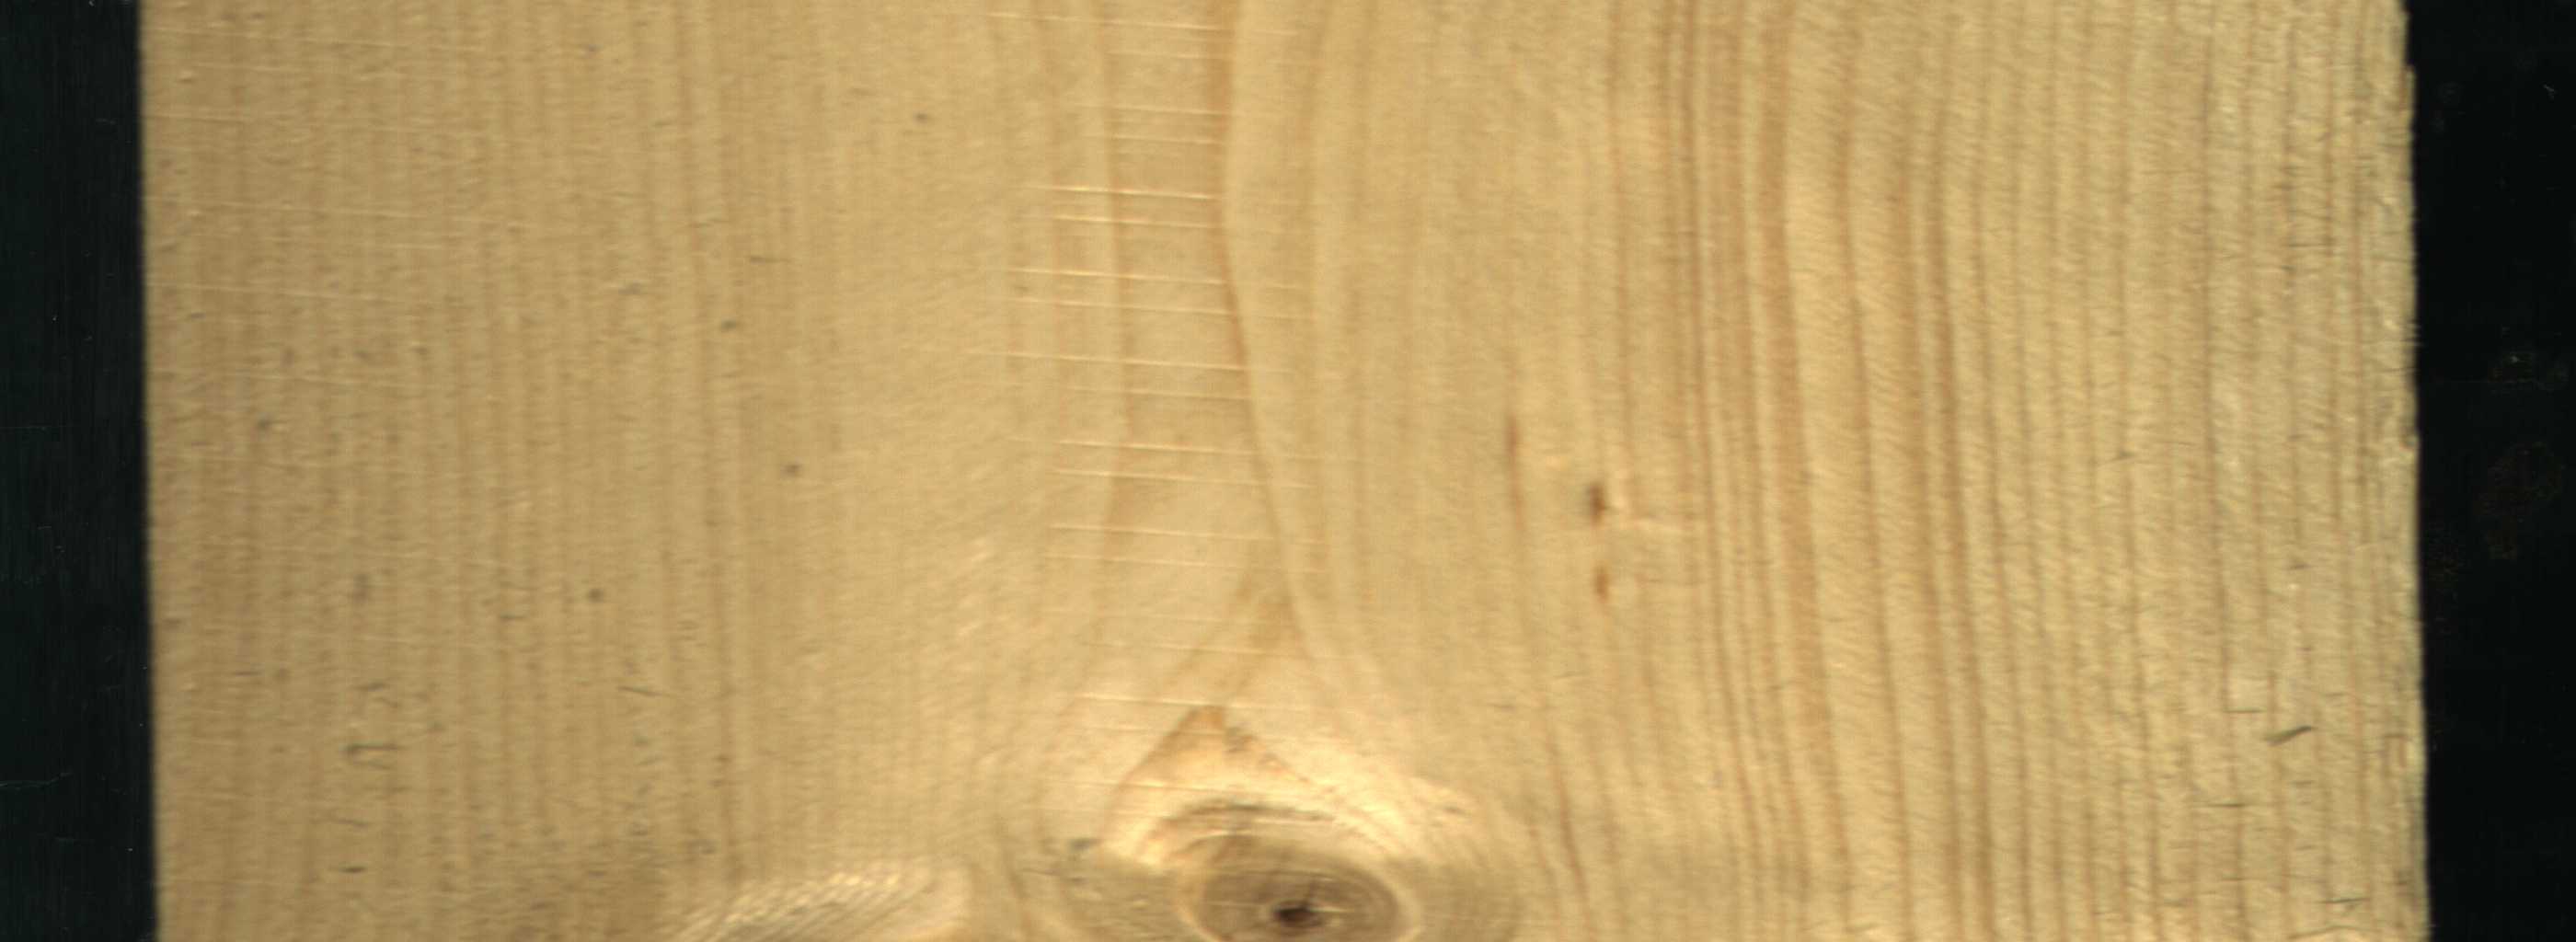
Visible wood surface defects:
Live_Knot